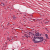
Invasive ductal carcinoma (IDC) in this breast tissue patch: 0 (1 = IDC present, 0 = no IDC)